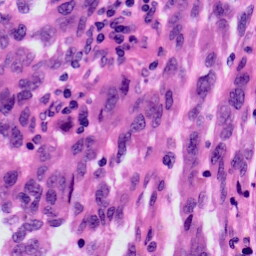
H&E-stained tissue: Skin